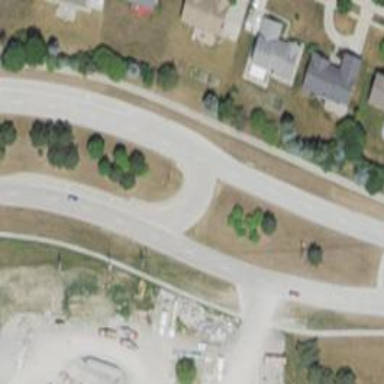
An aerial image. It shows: Secondary link road.